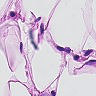
Metastatic tissue present: no